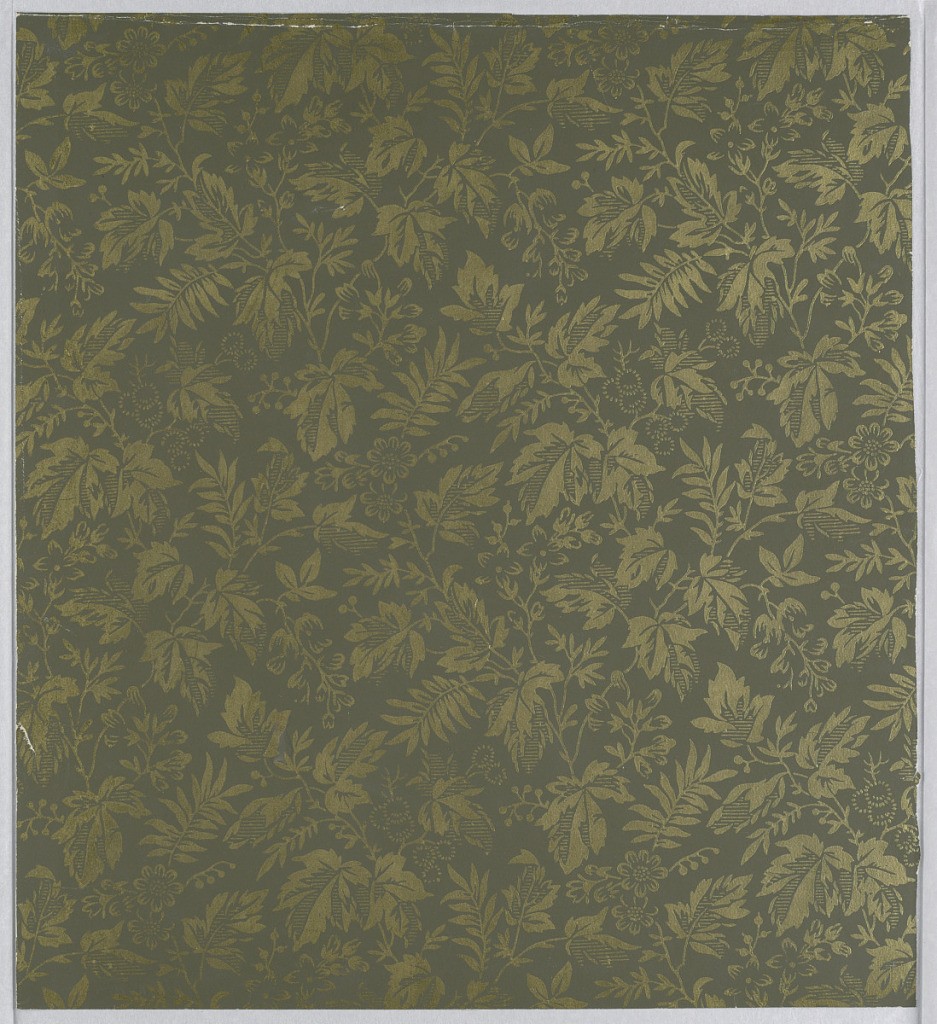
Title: Sidewall
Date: ca. 1880
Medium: Machine-printed paper
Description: Aesthetic style design with dense all-over pattern consisting of foliage; single-motif roughly diamond-shaped repeat in off-set rows; several varieties of flowers and leaves; stylized with some suggestion of shading through hatching; color scheme is of a dark and muted yellow-gold on dark gray.